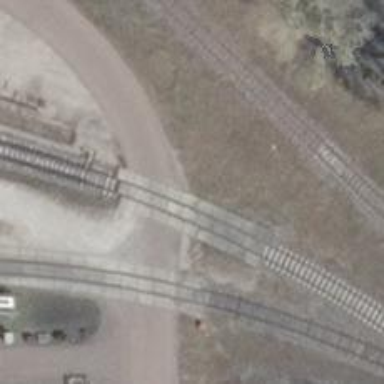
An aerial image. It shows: Level crossing along the railway.